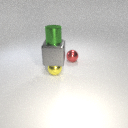
small red metal sphere behind small yellow metal sphere